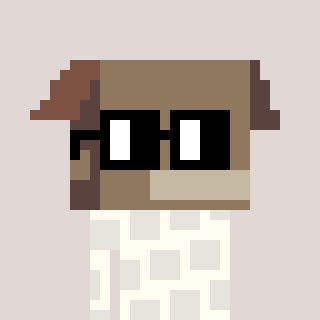
a pixel art character with square black glasses, a box-shaped head and a grayscale-colored body on a warm background